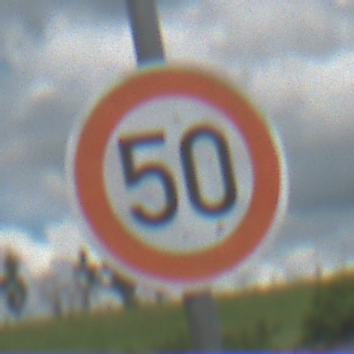
Verkehrszeichen: Geschwindigkeit50
Umgebung: Outdoor, Nature
Tageszeit: Midday
Wetter: PartlyCloudy
Licht: Natural
Jahreszeit: NotSpecified
Kontrast: HighContrast